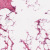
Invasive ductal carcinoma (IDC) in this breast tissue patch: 0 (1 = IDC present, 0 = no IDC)